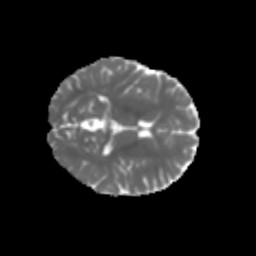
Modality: MD
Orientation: axial
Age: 21
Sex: female
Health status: healthy